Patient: sex M, age 36
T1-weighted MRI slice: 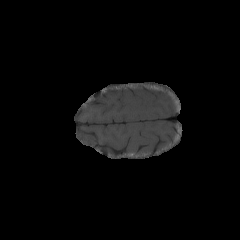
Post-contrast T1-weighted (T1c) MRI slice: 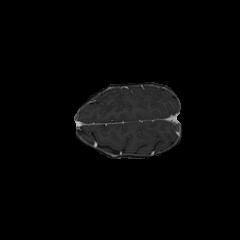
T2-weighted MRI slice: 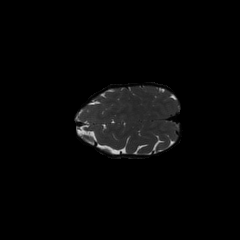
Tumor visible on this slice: no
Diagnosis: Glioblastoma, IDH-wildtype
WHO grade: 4